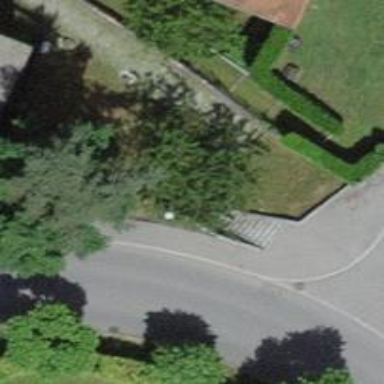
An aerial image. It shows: Cobblestone steps on the road.